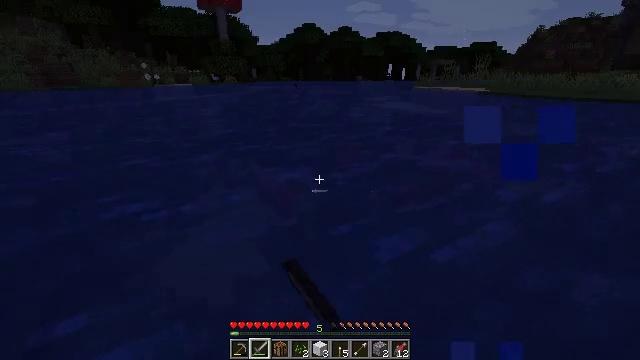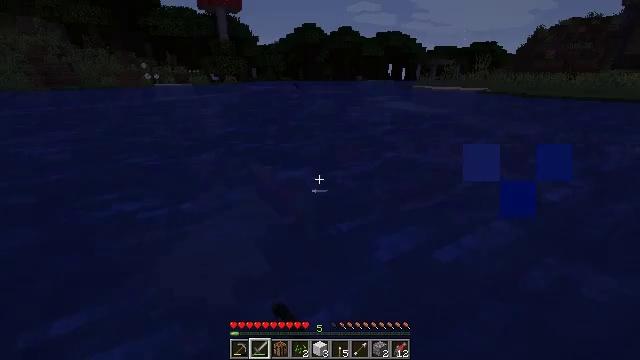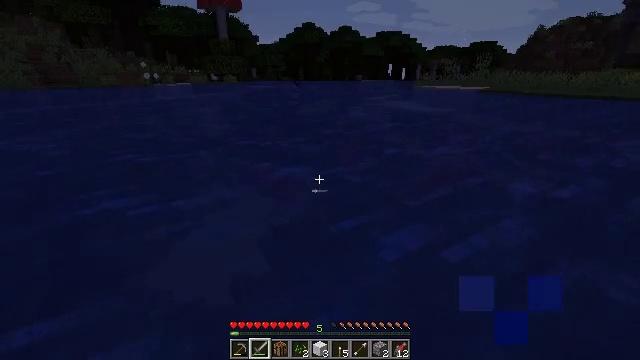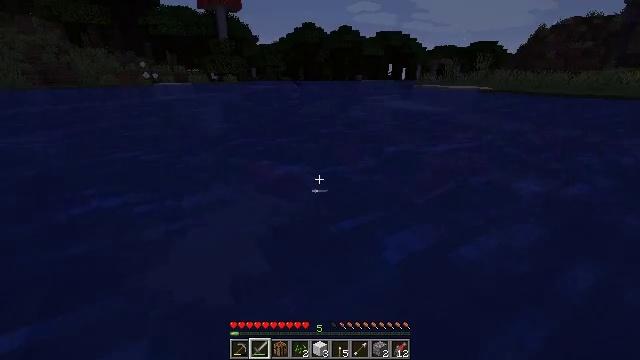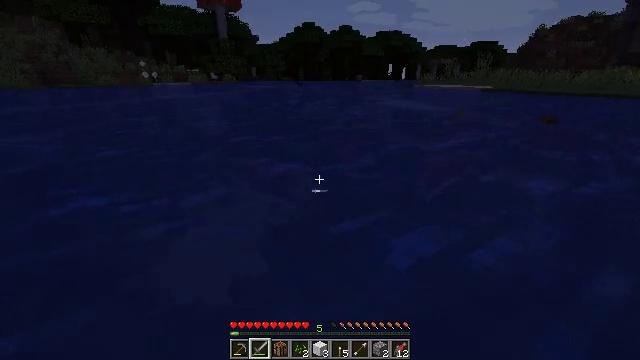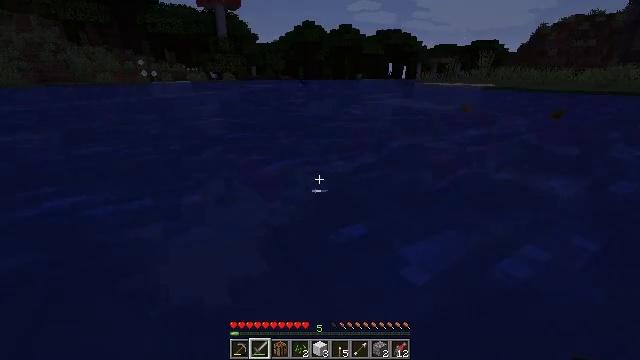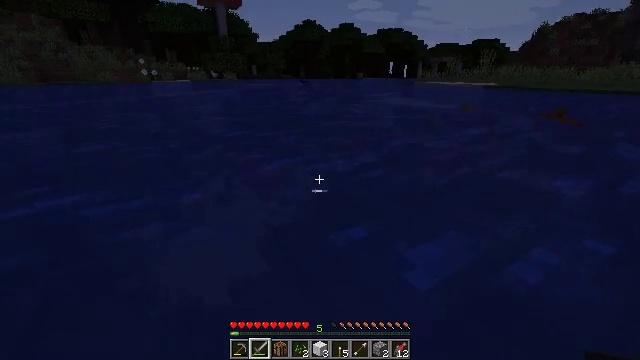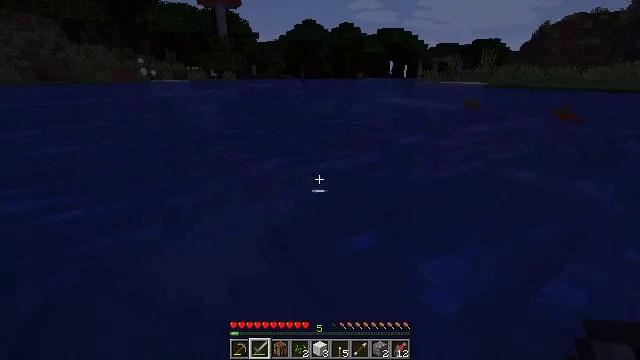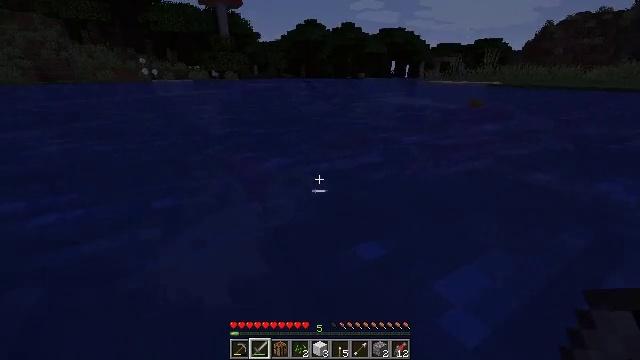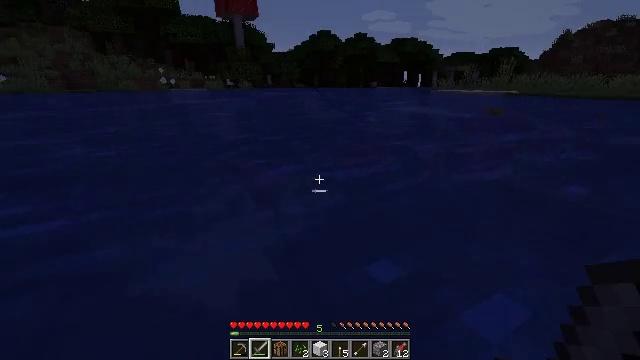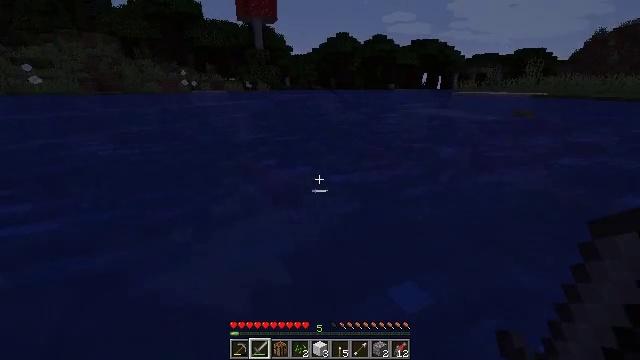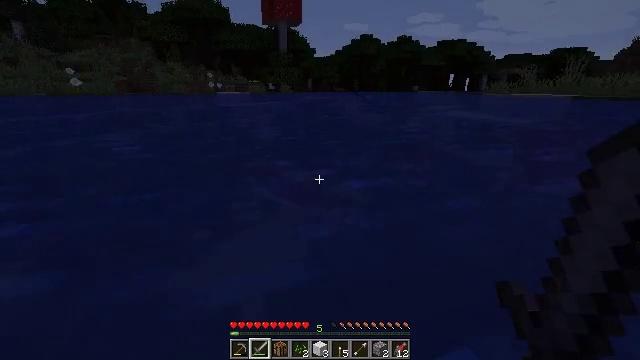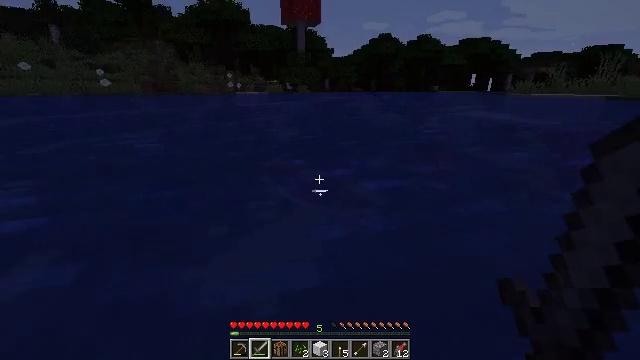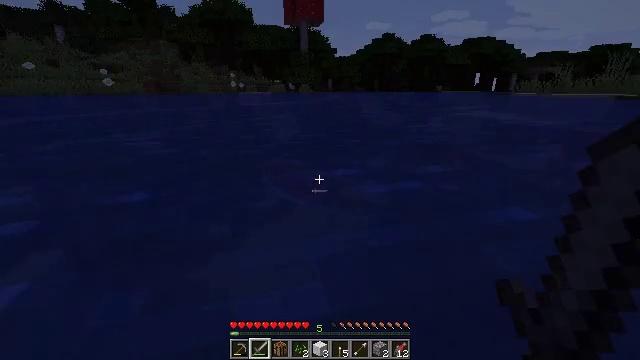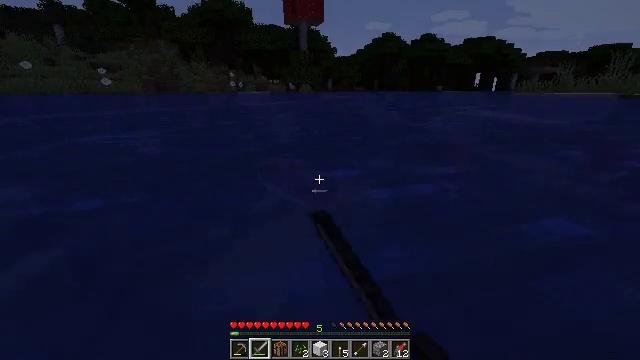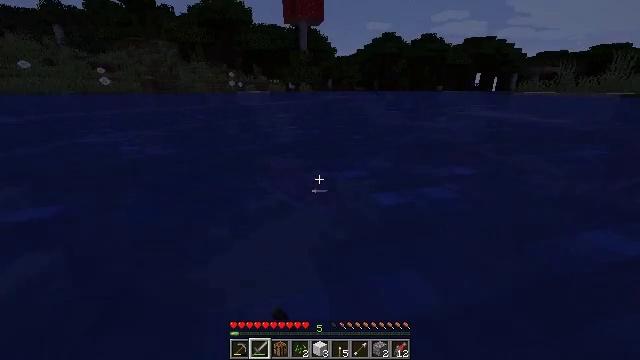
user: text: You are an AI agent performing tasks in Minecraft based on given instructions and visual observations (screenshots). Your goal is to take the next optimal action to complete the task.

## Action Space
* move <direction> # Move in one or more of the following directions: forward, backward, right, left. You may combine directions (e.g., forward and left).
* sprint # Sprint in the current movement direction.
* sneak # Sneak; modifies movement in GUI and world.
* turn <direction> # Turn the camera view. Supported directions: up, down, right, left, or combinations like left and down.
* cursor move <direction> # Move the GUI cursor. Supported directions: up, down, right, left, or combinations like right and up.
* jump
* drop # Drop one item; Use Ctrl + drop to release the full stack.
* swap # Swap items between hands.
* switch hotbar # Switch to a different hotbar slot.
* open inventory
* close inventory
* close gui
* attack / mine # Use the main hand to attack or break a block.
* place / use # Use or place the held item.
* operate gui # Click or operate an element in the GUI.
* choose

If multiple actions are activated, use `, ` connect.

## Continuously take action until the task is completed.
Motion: motion action
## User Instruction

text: Kill the salmon.
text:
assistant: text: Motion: move forward, attack / mine
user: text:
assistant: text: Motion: move forward, attack / mine
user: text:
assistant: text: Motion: move forward
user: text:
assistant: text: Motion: move forward
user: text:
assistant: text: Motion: move forward
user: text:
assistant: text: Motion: move forward
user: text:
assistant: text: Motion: move forward
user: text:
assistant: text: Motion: move forward
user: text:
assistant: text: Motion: move forward, turn left and up
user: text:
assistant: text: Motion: move forward, turn left
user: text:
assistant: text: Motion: move forward, turn left
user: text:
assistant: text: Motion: move forward, turn left
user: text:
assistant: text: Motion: move forward, attack / mine
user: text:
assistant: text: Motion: move forward, attack / mine
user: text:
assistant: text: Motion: move forward, attack / mine
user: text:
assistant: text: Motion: move forward, turn left
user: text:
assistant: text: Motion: move forward, turn left
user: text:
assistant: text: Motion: attack / mine